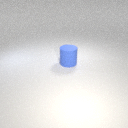
large blue rubber cylinder